Question: I'm writing an MVC application and I was stunned to know that I could do a Request.isAJAXRequest() in my controller and return a JSONResult if it was AJAX, or return a regular HTML Razor View if it wasn't.
This is incredibly useful, but I'm wondering how this actually works underneath. Is there something in the header that designates it as AJAX?
Here is the request header of an AJAX POST that I pulled from IE Developer tools.

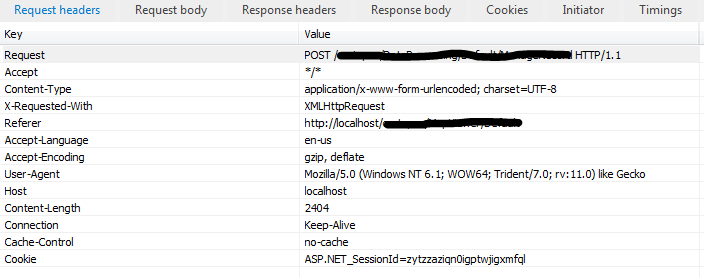
Answer: Yes, the header called 'X-Requested-With' tells the server that 'XMLHttpRequest' was used to make the request (i.e. Ajax).